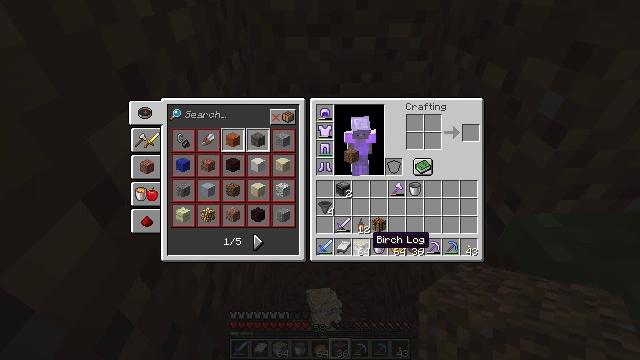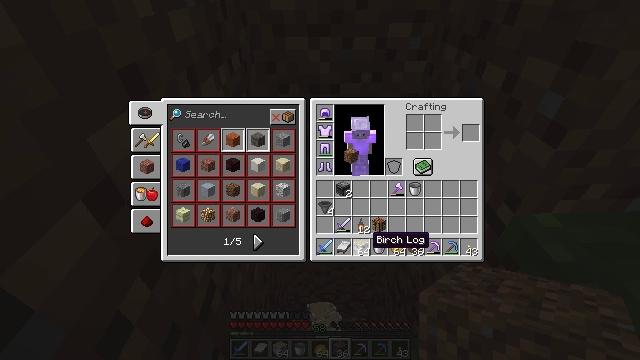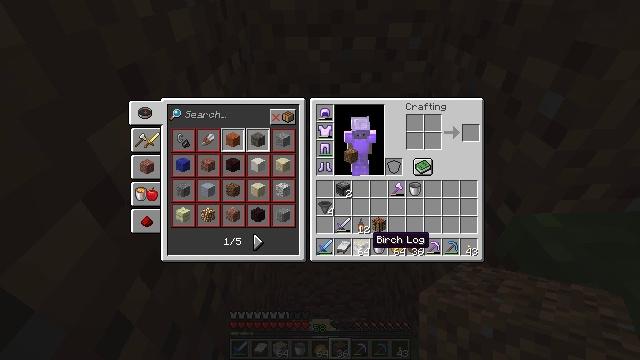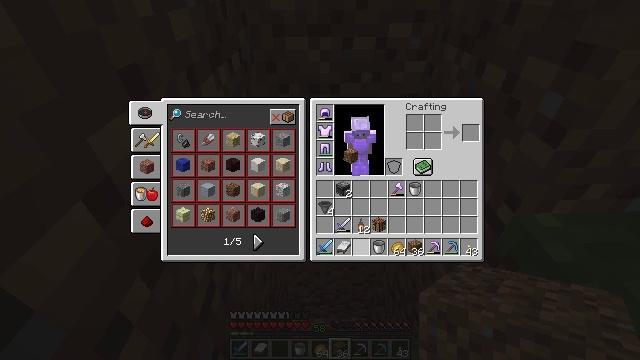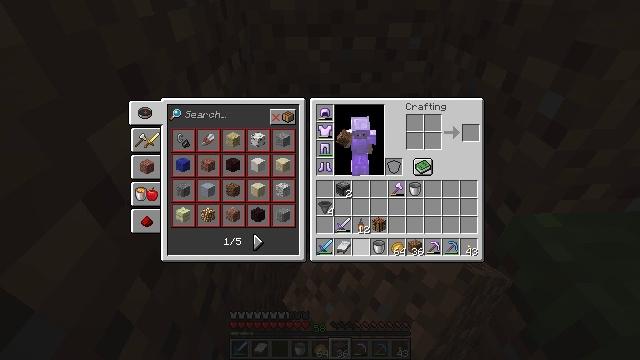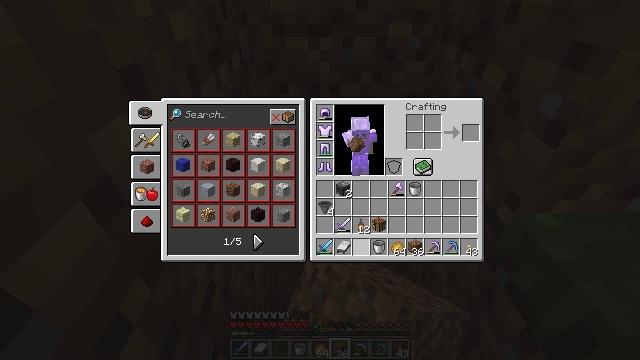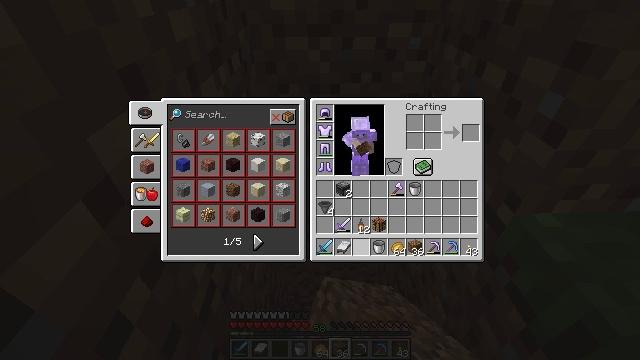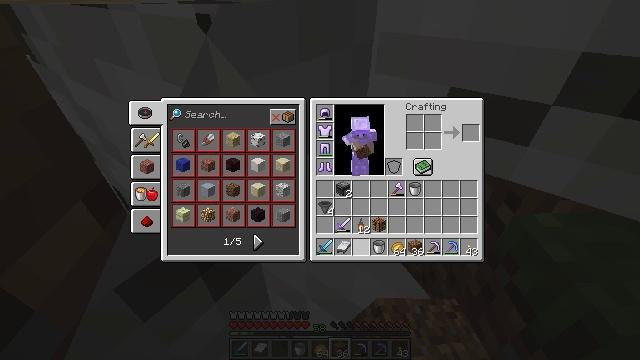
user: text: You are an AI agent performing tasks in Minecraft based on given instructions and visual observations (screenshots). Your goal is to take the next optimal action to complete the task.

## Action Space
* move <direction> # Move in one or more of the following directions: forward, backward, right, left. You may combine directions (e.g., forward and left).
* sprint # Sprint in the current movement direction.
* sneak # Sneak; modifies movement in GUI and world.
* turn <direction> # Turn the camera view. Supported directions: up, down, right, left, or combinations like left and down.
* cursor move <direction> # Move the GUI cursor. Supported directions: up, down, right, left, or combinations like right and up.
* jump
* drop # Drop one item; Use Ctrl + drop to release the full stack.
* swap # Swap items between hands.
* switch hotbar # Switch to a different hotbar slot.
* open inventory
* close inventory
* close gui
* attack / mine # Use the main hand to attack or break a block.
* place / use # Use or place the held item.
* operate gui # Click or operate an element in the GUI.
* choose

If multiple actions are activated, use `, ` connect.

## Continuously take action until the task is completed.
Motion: motion action
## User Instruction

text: Drop a birch log.
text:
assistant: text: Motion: sprint
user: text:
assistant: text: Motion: sprint
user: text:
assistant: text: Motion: sprint, drop
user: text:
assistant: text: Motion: sprint, drop
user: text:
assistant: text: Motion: sprint, drop
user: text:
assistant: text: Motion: sprint
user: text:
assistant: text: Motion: sprint
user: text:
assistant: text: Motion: sprint